Question: I have a GitHub source control tool added to my copy of Visual Studio 2013 and when I right click on the solution and make a commit it says created the commit locally. When I try to sync the commit with the server, the sync button is greyed out.
My question is how do I set it up or what steps do I take so that the commit is pushed to the server?

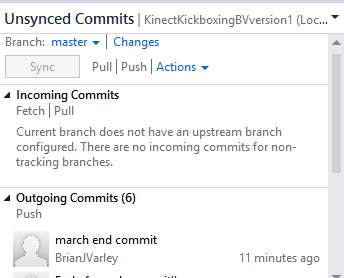
Answer: It looks like you do not have the upstream remote / branch configured for this branch. Visual Studio operates as if the "push.default" configuration is set to "upstream".
If you go to the branches page, this branch should be listed under the "Unpublished" branches section. From that page, you can choose to "publish" this branch by right clicking on the unpublished branch and selecting publish in the resulting context menu. This will push the branch to the origin remote (with a branch of the same name as your local branch) and set the upstream tracking information for this branch. From then on, you can push and fetch from the Unsynced Commits page.
Here is a screen capture of where you need to go to publish an unpublished branch: